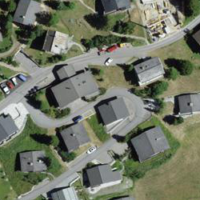
EUNIS habitat code: 55
Species observed at this site:
Eryngium alpinum
Cypripedium calceolus